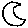
Label: moon